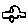
Label: car